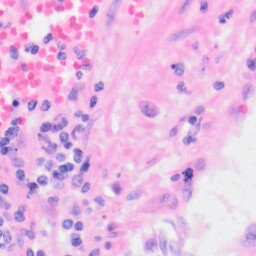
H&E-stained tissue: Kidney